Field crop: maize
Growth stage: 2
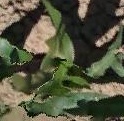
Species: maize